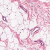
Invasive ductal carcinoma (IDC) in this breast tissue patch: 0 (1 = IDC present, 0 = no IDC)